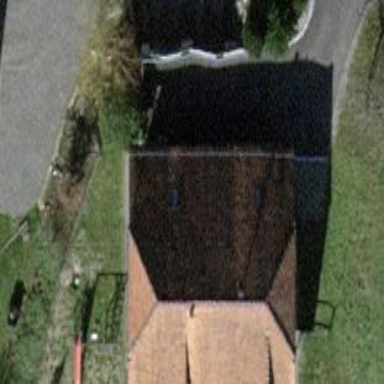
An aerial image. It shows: Detached building with hipped roof.